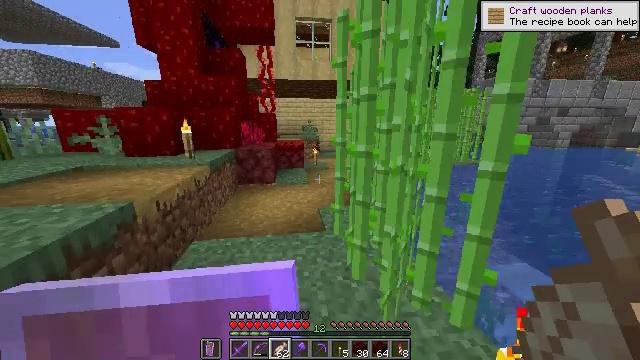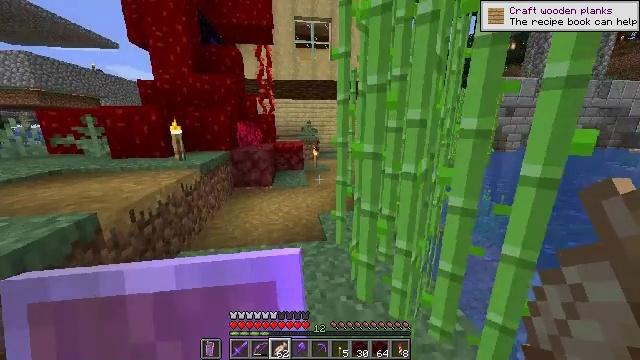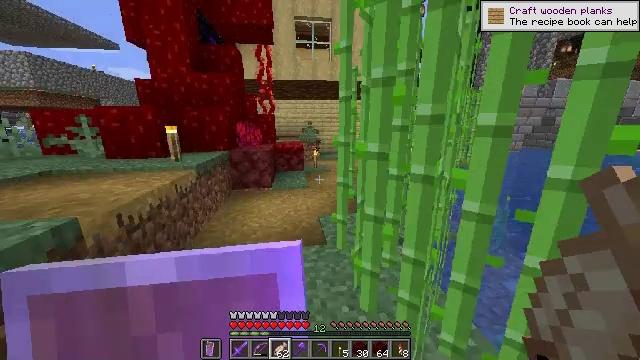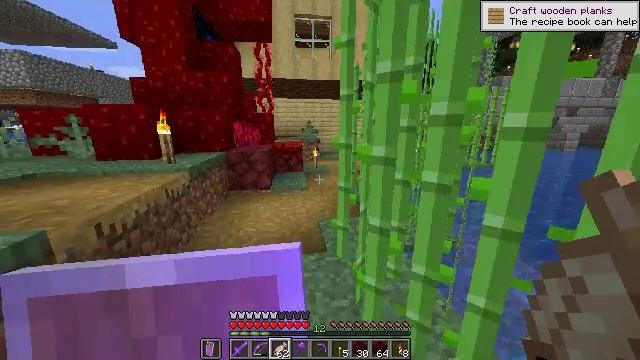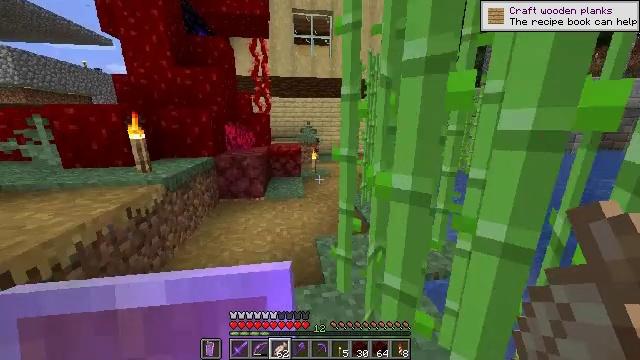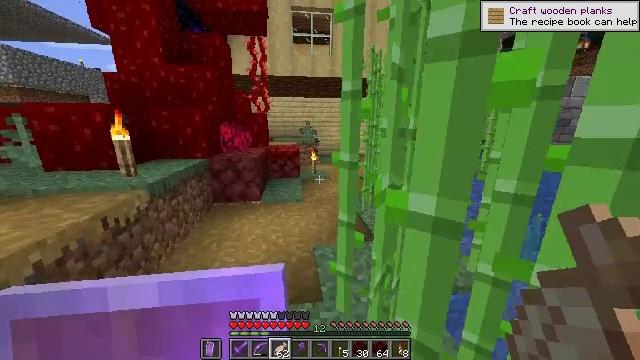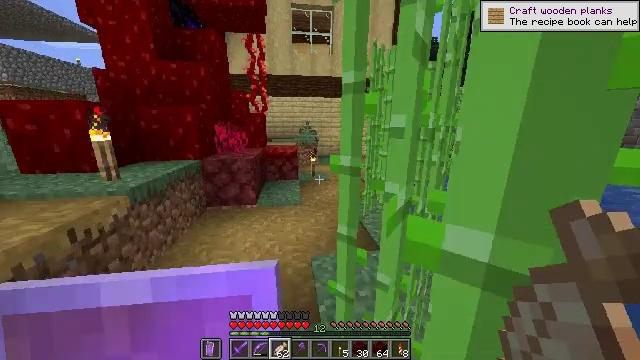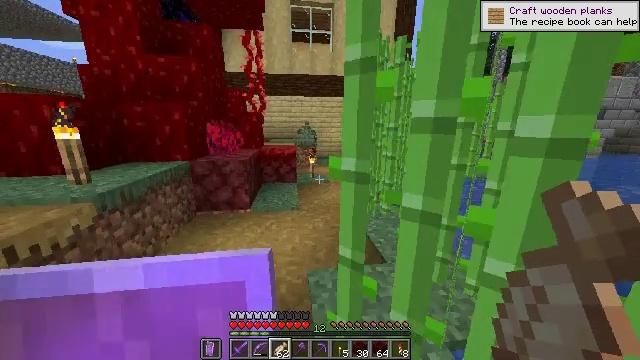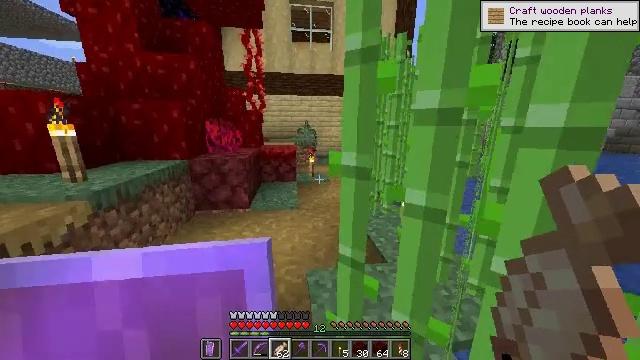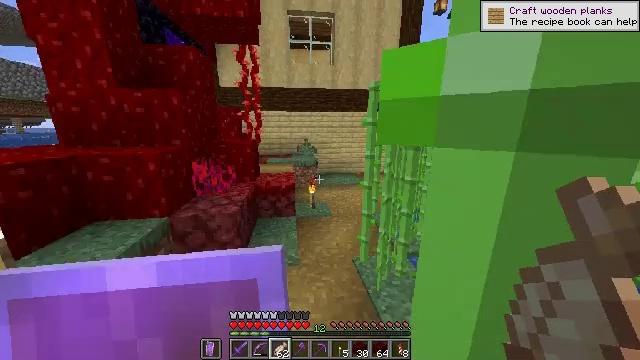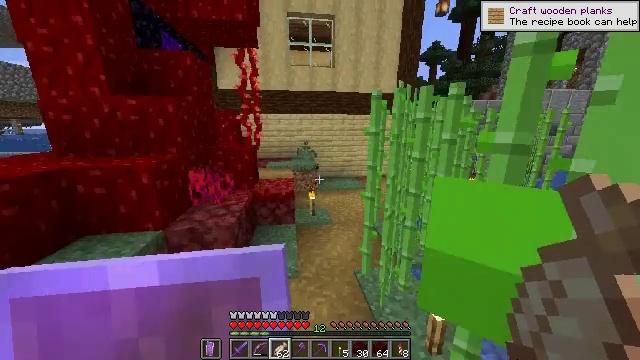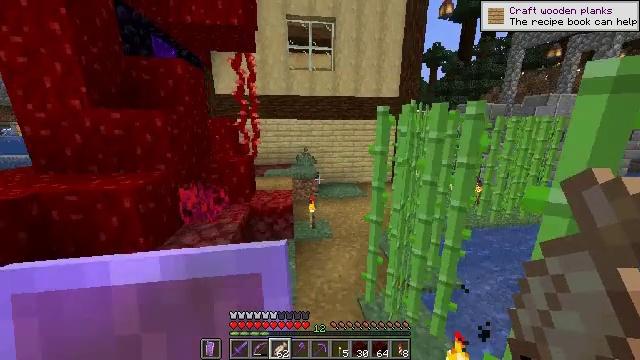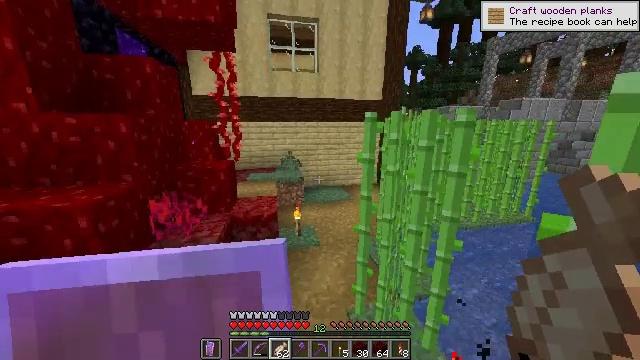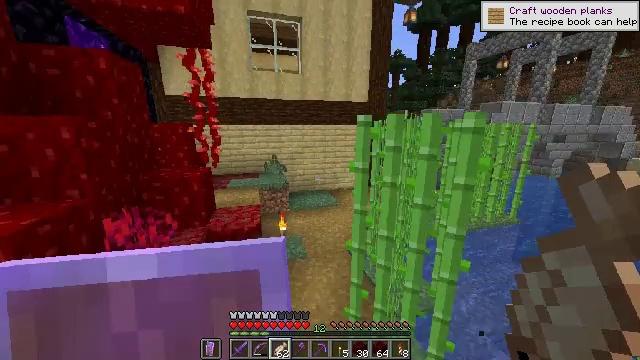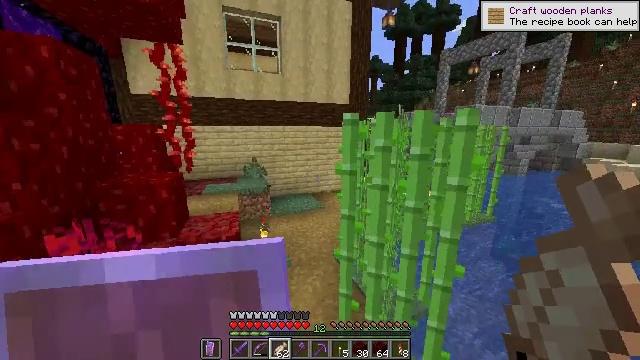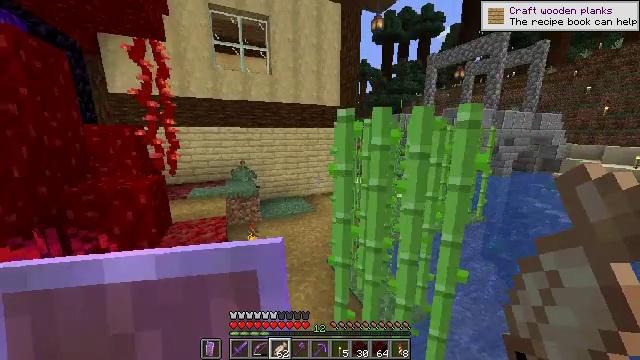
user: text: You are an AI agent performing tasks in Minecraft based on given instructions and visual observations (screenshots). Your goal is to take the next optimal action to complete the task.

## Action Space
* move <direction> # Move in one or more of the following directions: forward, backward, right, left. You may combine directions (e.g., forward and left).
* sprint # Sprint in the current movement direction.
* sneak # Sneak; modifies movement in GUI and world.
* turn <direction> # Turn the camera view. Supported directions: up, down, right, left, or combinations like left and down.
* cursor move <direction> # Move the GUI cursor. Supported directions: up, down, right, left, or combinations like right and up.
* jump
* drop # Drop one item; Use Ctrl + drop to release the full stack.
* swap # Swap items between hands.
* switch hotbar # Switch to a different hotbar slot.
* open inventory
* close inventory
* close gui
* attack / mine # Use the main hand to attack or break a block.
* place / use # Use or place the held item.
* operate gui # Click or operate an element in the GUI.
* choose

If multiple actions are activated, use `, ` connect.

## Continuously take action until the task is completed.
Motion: motion action
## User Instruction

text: craft item red nether bricks
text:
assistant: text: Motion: move forward, sprint
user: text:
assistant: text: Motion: move forward, sprint
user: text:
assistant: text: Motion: move forward, sprint
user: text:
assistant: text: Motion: move forward, sprint
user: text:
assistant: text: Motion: move forward, sprint
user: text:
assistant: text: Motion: move forward, sprint
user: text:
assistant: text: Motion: move forward, sprint
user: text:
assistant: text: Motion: move forward, sprint, jump
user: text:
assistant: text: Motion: move forward, sprint, jump
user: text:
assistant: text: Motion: move forward, sprint, jump
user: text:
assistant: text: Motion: move forward, sprint, jump
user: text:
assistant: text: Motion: move forward, sprint, turn right
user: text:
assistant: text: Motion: move forward, sprint, turn right
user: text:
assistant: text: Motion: move forward, sprint, turn right
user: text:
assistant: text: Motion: move forward, sprint, turn right
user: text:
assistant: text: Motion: move forward, sprint
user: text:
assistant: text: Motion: move forward, sprint
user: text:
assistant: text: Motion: move forward, sprint, turn right
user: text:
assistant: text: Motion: move forward, sprint, turn right
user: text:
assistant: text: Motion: move forward, sprint, turn right, jump
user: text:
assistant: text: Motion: move forward, sprint, jump
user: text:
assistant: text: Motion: move forward, sprint, jump
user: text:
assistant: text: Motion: move forward, sprint, jump
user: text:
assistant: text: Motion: move forward, sprint, jump
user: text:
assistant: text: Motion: move forward, sprint, turn right, jump
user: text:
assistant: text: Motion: move forward, sprint, turn right and up, jump
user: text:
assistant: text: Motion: move forward, sprint, turn right and up, jump
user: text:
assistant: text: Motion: move forward, sprint, jump
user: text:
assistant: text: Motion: move forward, sprint, turn down, jump
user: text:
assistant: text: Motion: move forward, sprint